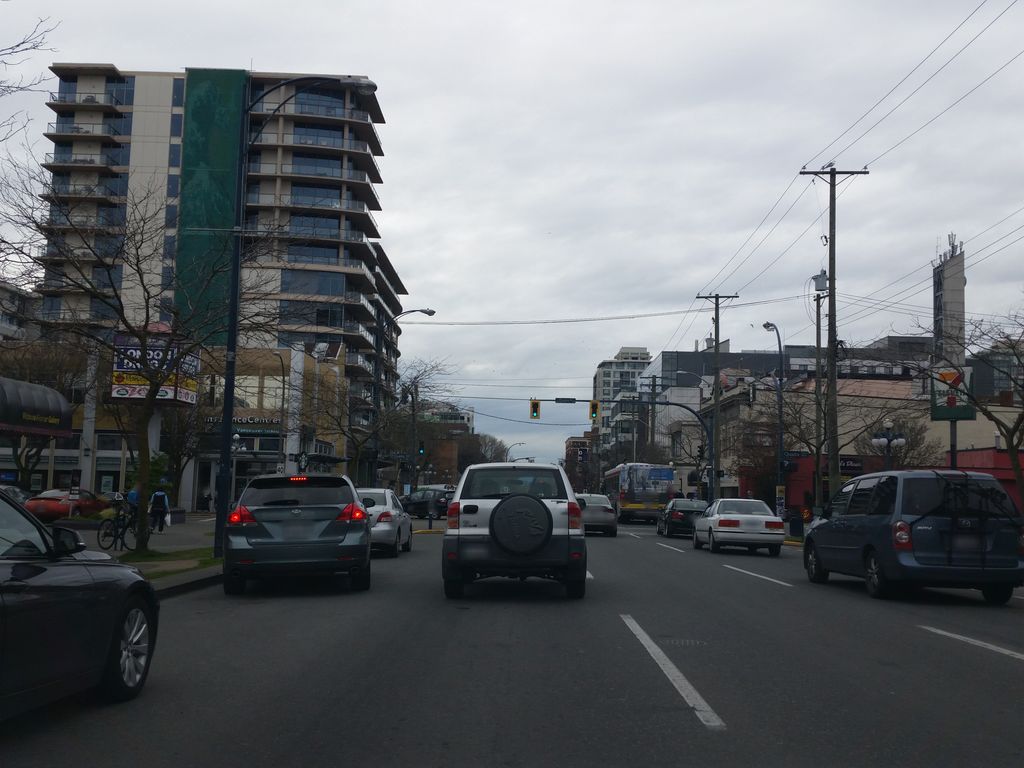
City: victoria